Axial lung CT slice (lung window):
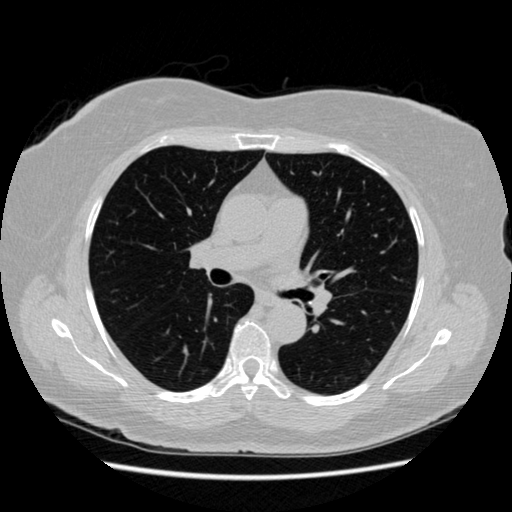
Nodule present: no